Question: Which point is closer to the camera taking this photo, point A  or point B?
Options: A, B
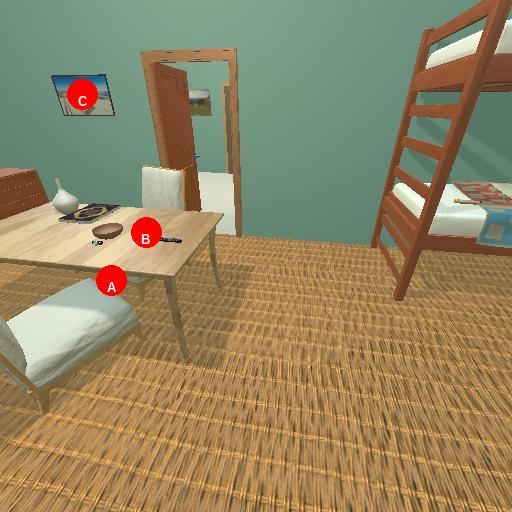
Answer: A